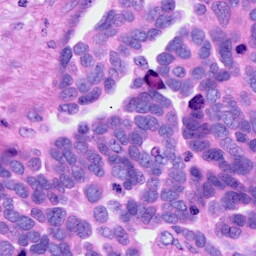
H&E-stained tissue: Ovarian